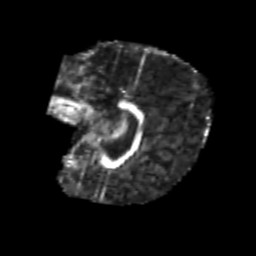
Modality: FA
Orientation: sagittal
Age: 7
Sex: female
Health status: healthy